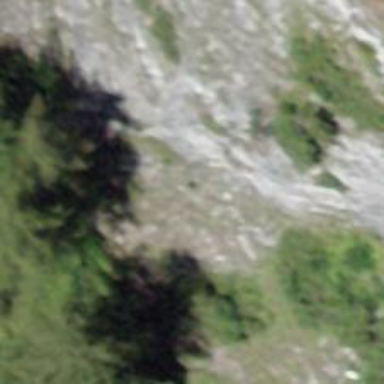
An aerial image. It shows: Natural cliff.